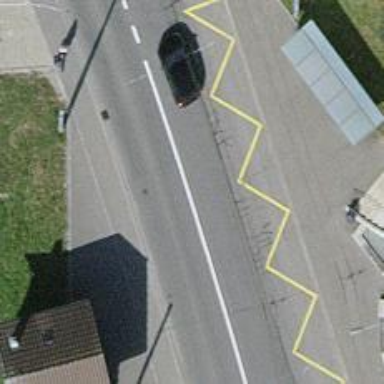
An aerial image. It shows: Trolleybus stop position for public transport.